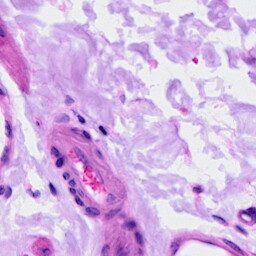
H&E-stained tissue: Ovarian